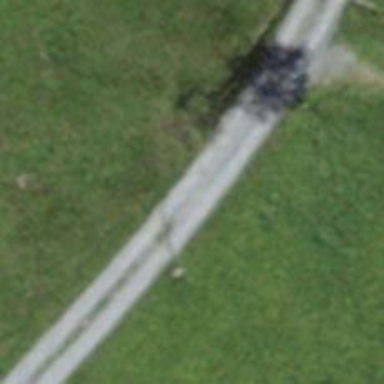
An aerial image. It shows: Gravel track road.